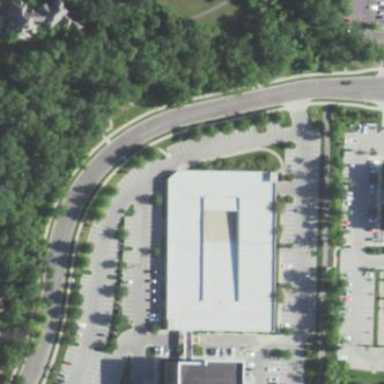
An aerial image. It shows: Parking area with parking building nearby.